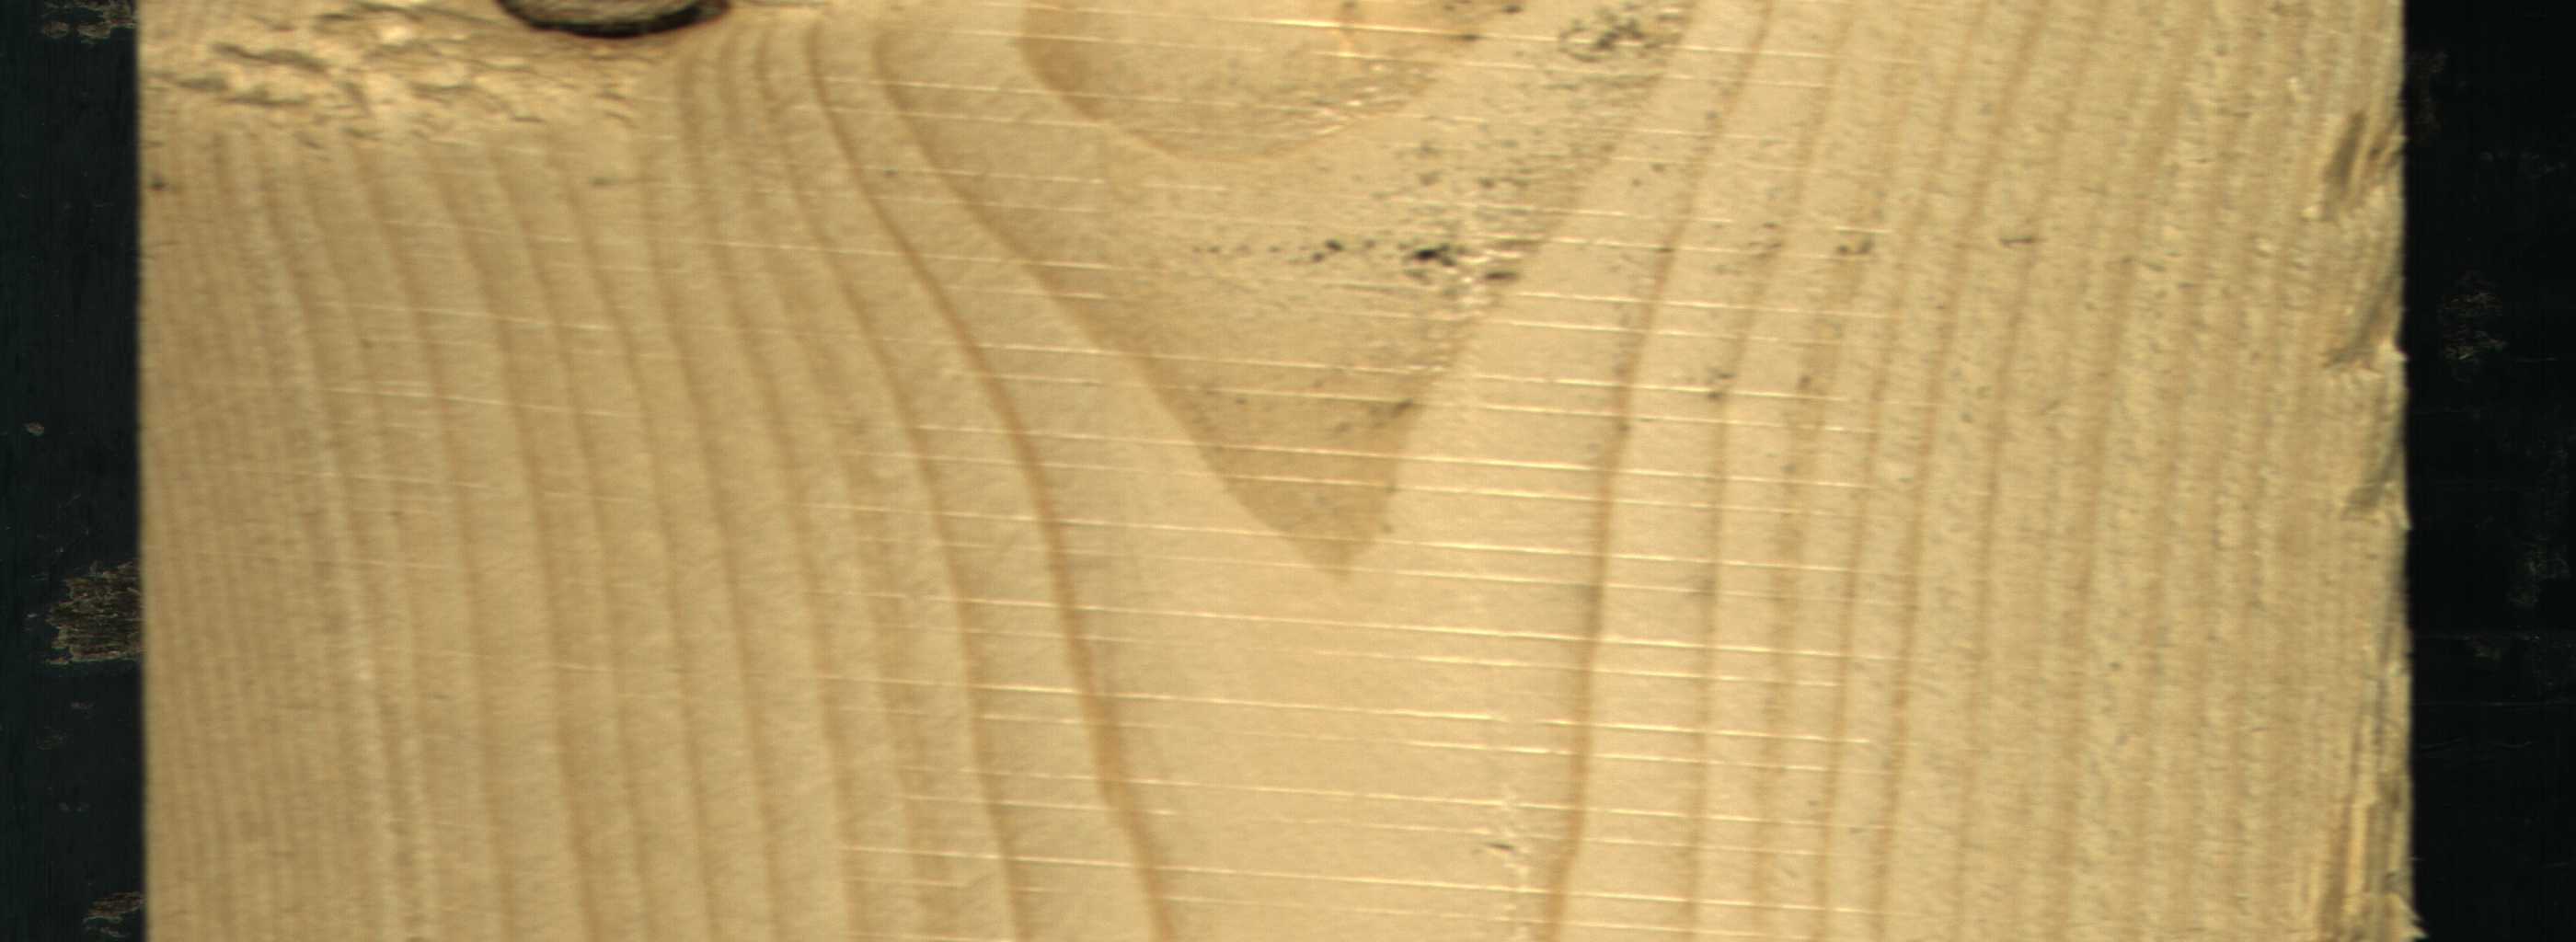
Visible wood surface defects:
Dead_Knot